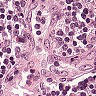
Metastatic tissue present: yes